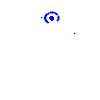
Particle: pion